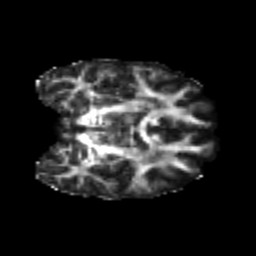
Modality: FA
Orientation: coronal
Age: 22
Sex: female
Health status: healthy
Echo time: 0.074 s